Interaction volume radius: 10 \u00c5
Interaction volume height: 15 \u00c5
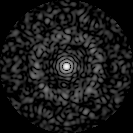
Disorder parameter: 0.8269